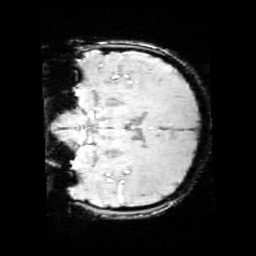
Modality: SWI
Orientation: coronal
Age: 11
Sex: female
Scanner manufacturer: siemens
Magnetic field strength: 3 T
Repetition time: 0.027 s
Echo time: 0.02 s